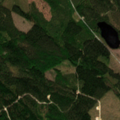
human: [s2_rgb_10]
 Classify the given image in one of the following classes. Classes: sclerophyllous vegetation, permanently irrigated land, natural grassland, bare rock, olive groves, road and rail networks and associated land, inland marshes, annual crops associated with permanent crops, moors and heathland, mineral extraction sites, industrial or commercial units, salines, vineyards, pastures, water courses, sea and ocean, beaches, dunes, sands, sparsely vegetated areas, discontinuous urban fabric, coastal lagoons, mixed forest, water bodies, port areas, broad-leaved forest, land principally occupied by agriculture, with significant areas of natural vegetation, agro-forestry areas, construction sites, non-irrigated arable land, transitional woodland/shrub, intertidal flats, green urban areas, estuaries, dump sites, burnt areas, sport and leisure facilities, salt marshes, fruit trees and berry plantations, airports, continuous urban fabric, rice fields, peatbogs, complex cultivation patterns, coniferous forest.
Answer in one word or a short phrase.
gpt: coniferous forest, mixed forest, transitional woodland/shrub